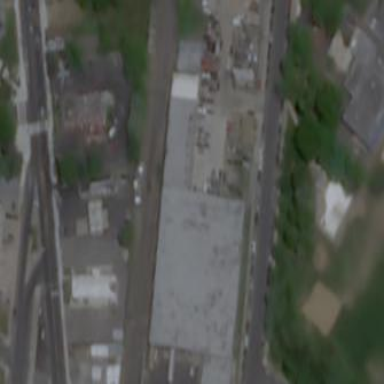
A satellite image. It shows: Commercial building.